Aerial crown-view tile of a tropical tree (Barro Colorado Island, Panama), acquired 20240611:
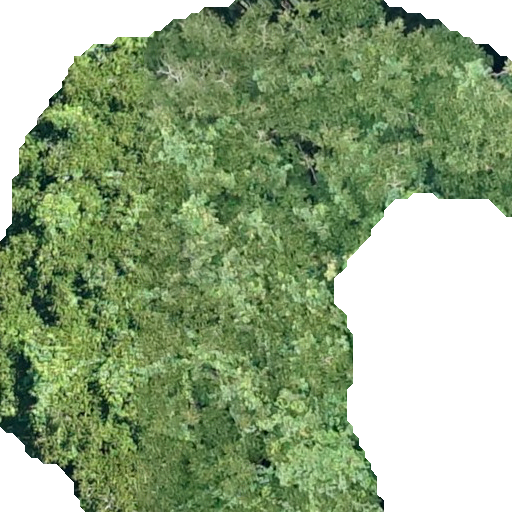
Species: Tachigali panamensis
GBIF accepted scientific name: Tachigali panamensis
Crown area: 354.53 m²